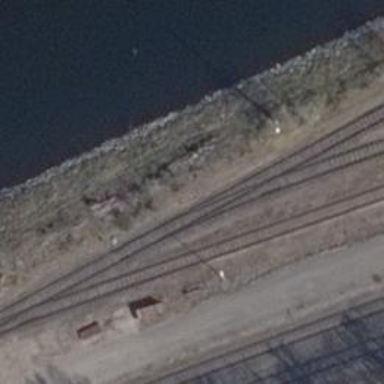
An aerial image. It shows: Railway spur service.